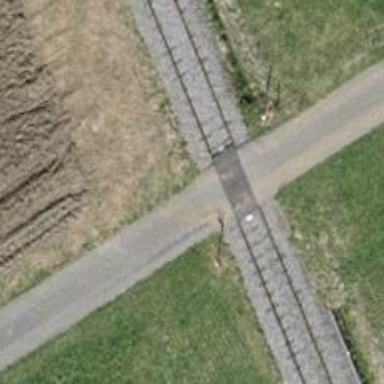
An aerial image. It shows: Level crossing along the railway.